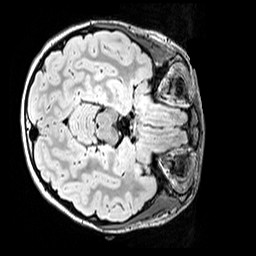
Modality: FLAIR
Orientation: axial
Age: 10
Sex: female
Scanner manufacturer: siemens
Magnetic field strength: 3 T
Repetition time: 5 s
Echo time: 0.388 s